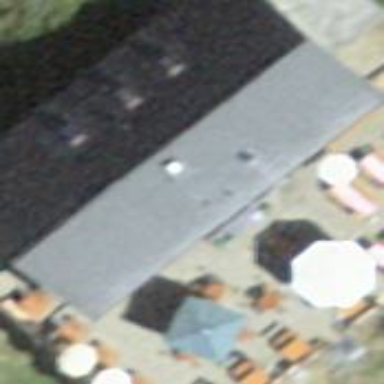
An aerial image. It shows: Bar.